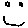
Label: smiley face